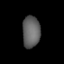
Tissue: lung
Cell type: Epithelial cells
Senescence score: 0.5662
Nuclear area (px): 550
Mean DAPI intensity: 96.696